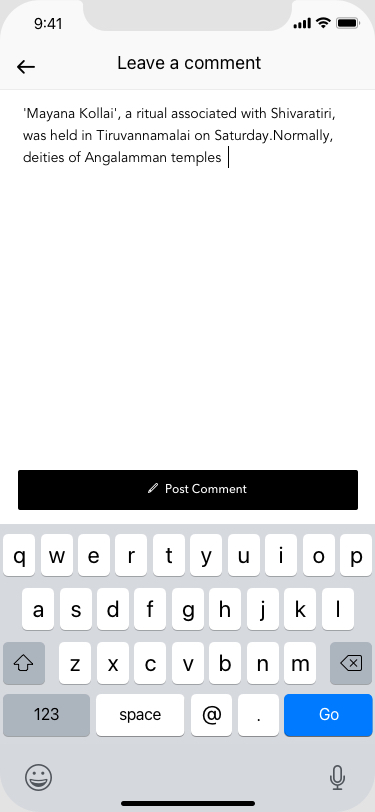
Text in this UI design:
Search
Go
.
@
space
123
m
n
b
v
c
x
z
l
k
j
h
g
f
d
s
a
p
o
i
u
y
t
r
e
w
q
Post Comment
Leave a comment
'Mayana Kollai', a ritual associated with Shivaratiri, was held in Tiruvannamalai on Saturday.Normally, deities of Angalamman temples